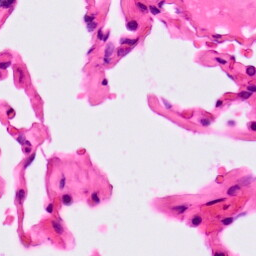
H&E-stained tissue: Lung